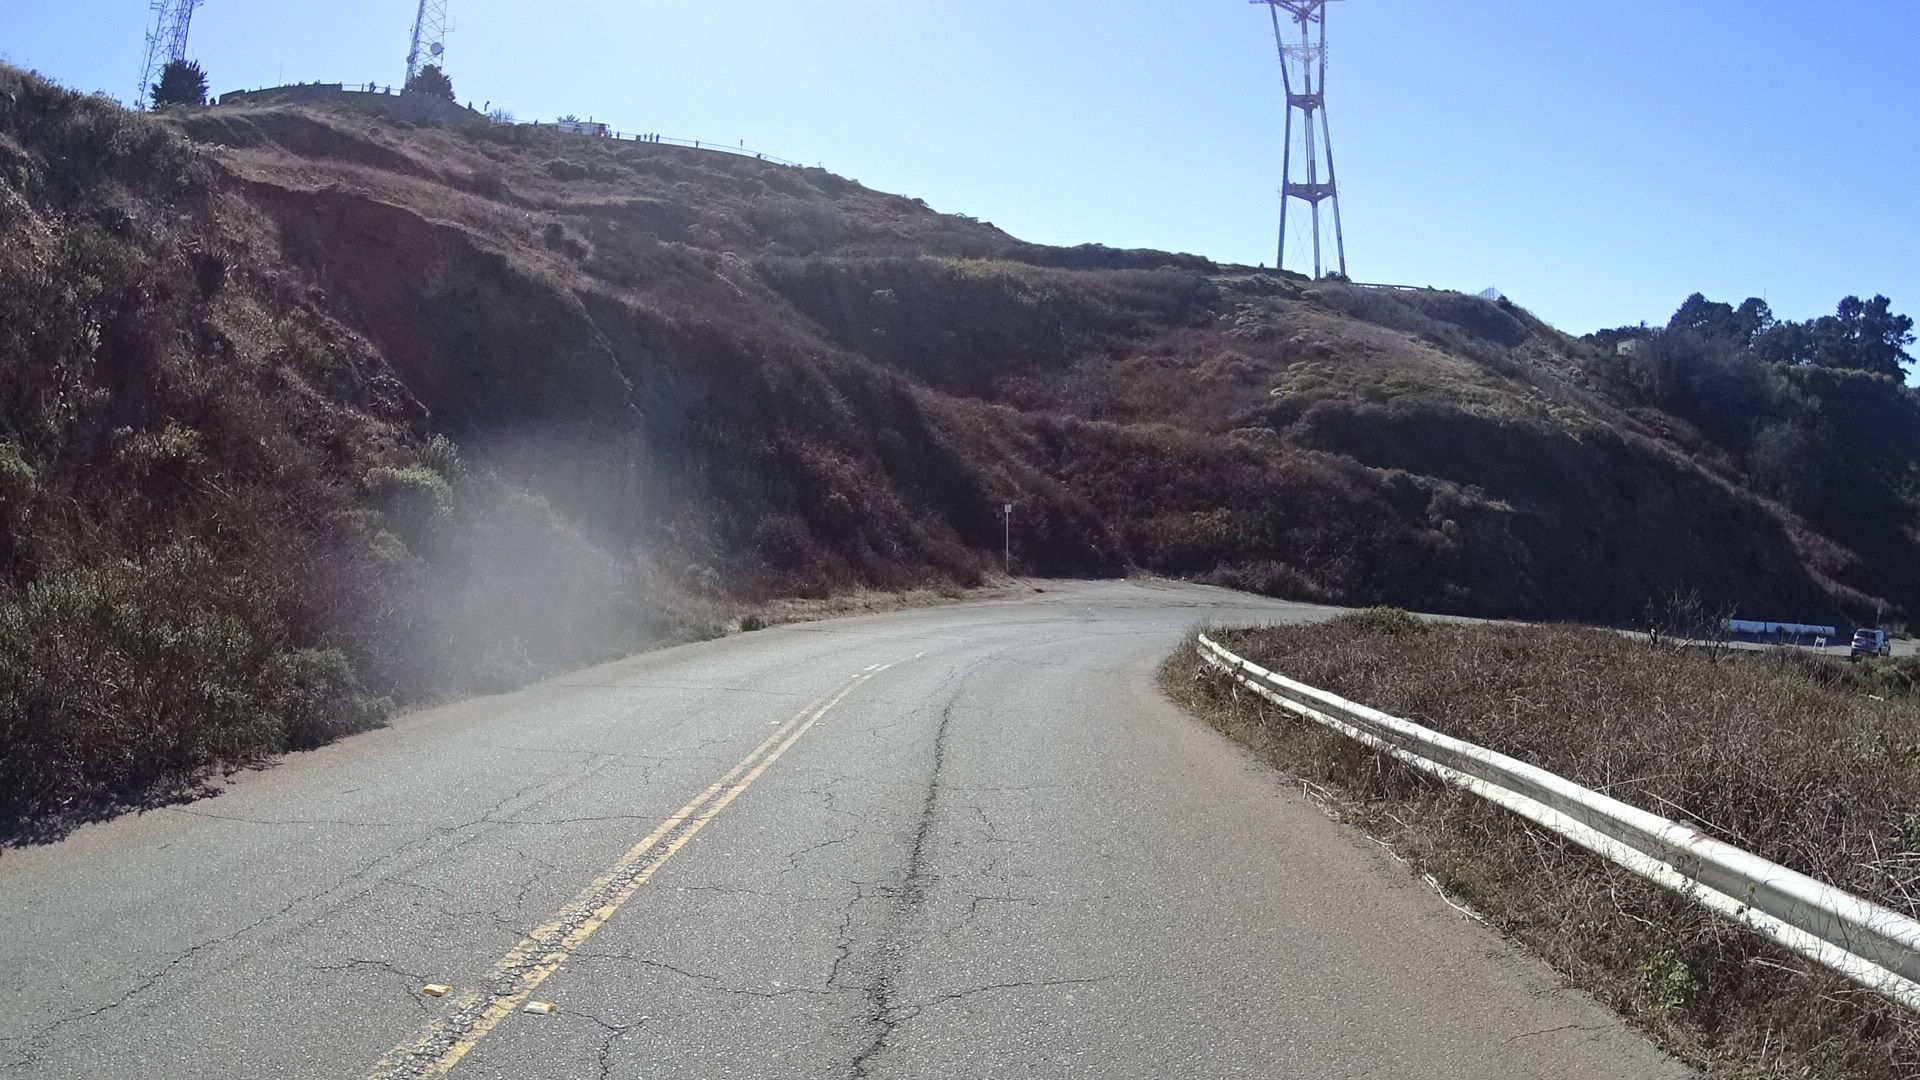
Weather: clear
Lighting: day
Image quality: good
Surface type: driving surface
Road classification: cycleway, tertiary
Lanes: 2
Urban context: urban centre
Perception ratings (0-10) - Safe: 1.56, Lively: 1.17, Beautiful: 7.86, Boring: 6.43, Depressing: 6, Wealthy: 1.65